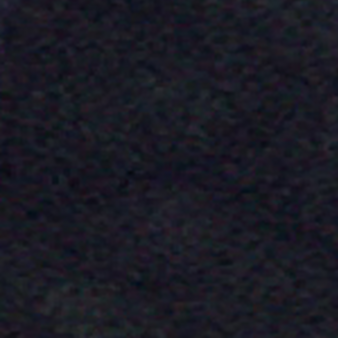
Label: other